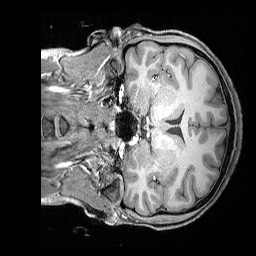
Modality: T1w
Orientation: coronal
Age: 23
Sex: female
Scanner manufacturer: siemens
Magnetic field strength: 3 T
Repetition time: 2.3 s
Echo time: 0.00324 s